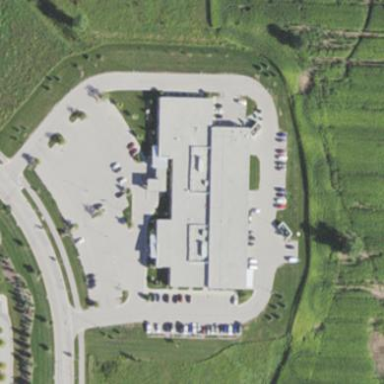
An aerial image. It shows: Clinic building providing healthcare services.